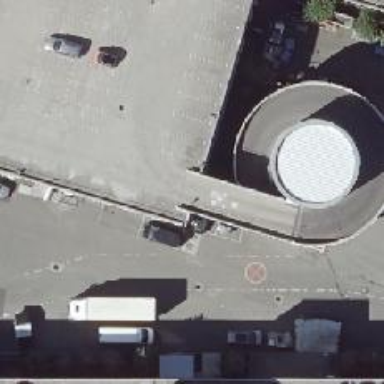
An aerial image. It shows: Parking entrance.